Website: crate-barrel
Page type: receipt
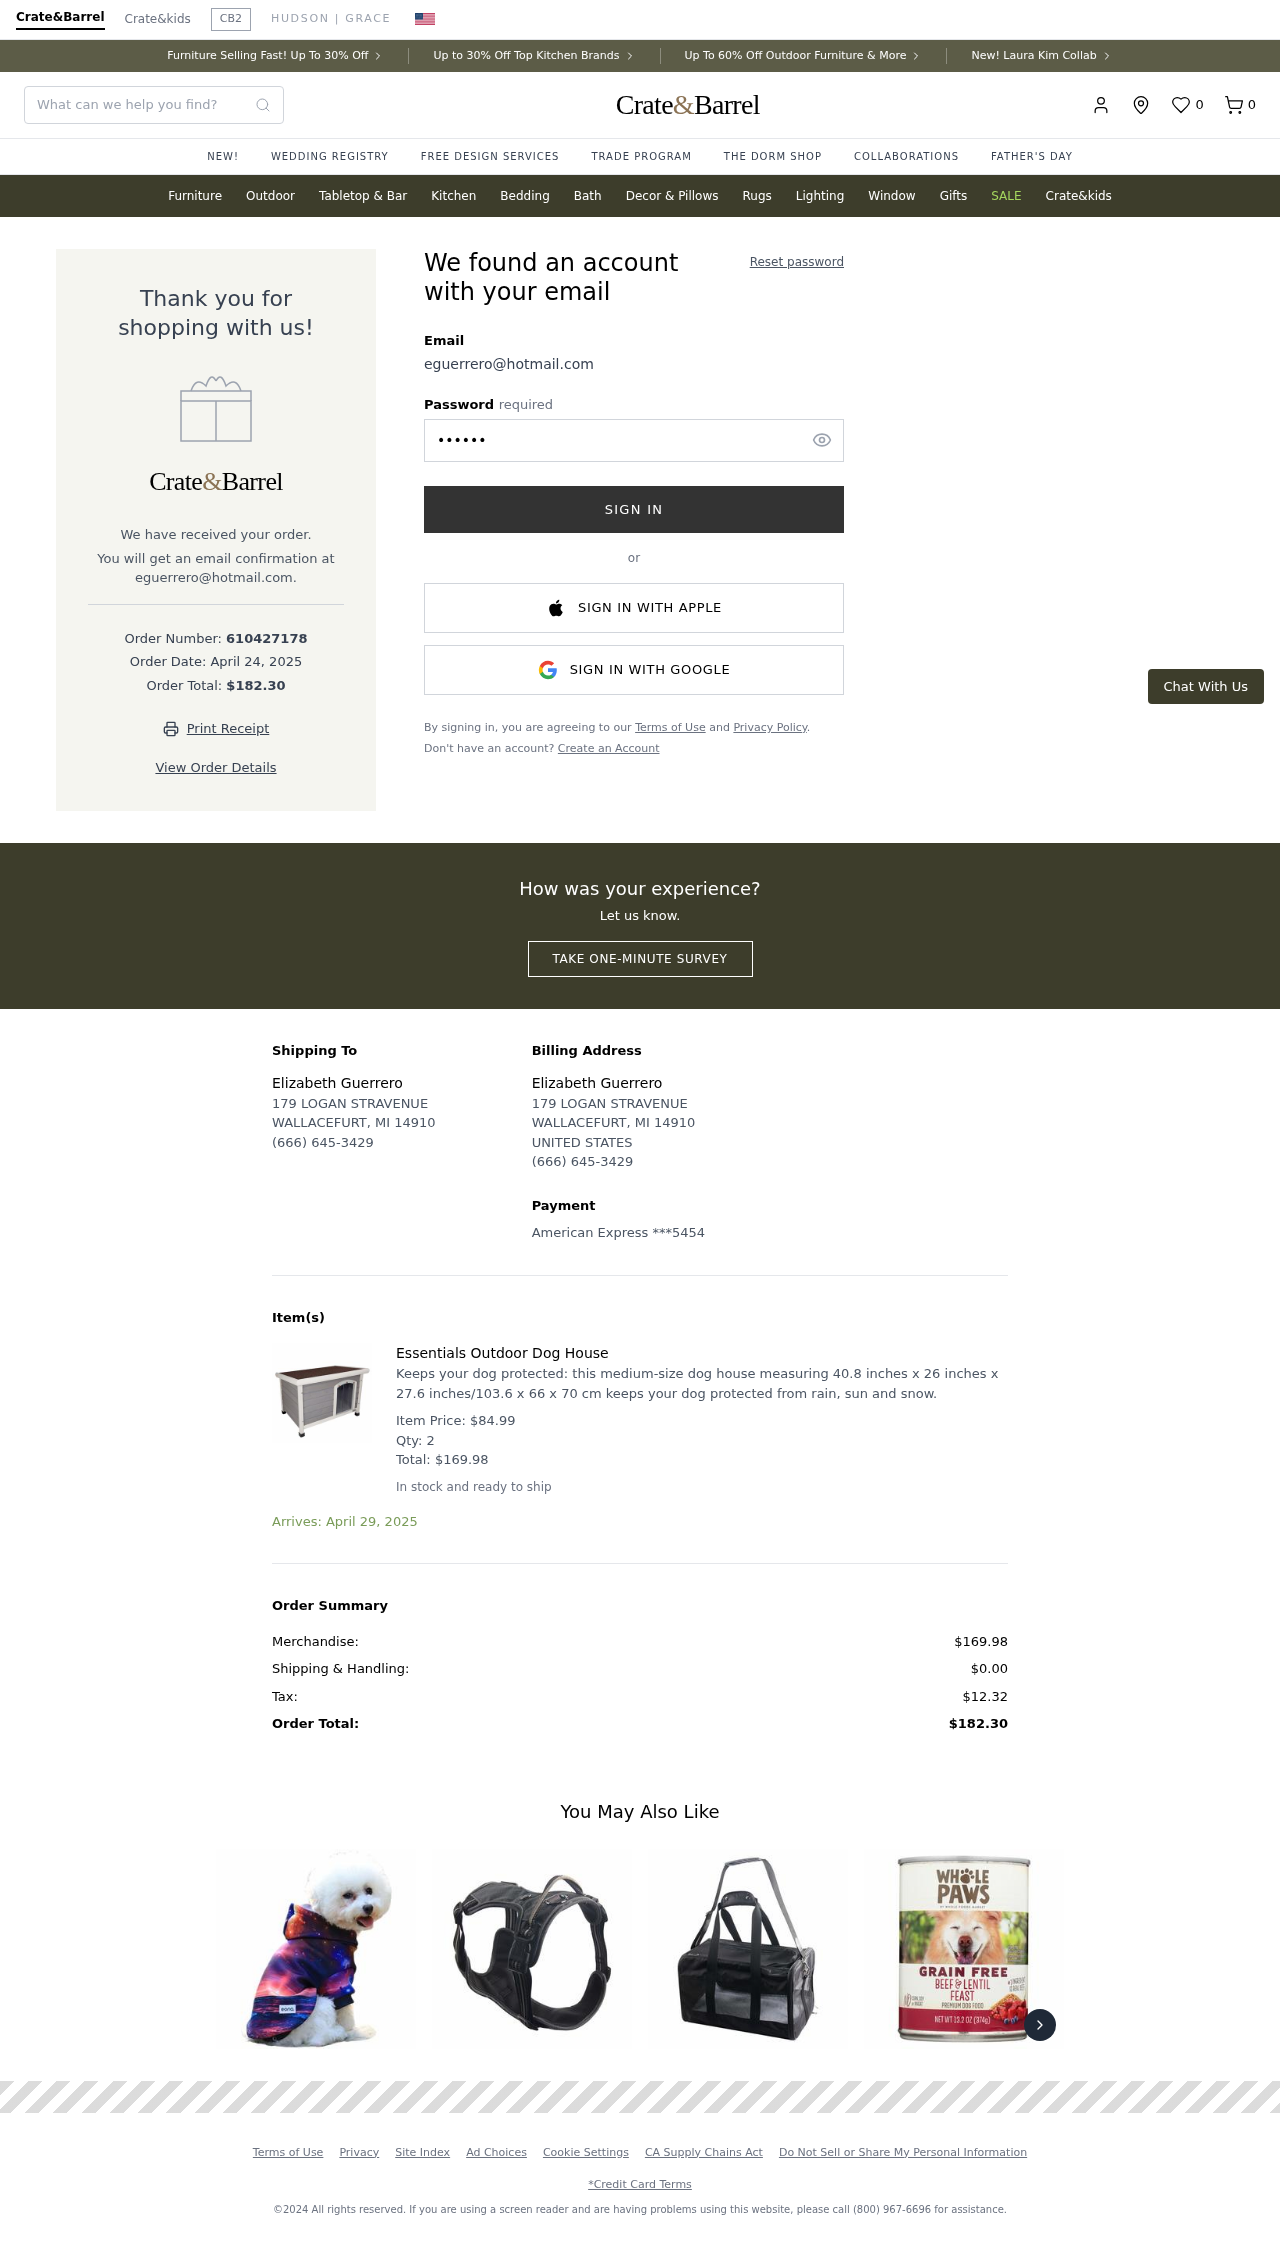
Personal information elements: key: PII_CARD_LAST4
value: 5454
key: PII_CARD_TYPE
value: American Express
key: PII_COUNTRY
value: UNITED STATES
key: PII_EMAIL
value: eguerrero@hotmail.com
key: PII_FULLNAME
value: Elizabeth Guerrero
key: PII_STREET
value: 179 LOGAN STRAVENUE
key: PII_EMAIL2
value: eguerrero@hotmail.com
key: PII_CITY_STATE_ZIP
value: WALLACEFURT, MI 14910
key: PII_PHONE
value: (666) 645-3429
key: PII_FULLNAME2
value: Elizabeth Guerrero
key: PII_STREET2
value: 179 LOGAN STRAVENUE
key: PII_POSTCODE
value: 14910
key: PII_STATE_ABBR
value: MI
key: PII_POSTCODE_FULL
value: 14910
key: PII_LOCATION19_POSTCODE_EXT
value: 1491
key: PII_POSTCODE_NUMERIC
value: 14910
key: PII_LOCATION19_POSTCODE_EXT_NUMERIC
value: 1491
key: PII_PHONE2
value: (666) 645-3429
Product elements: key: PRODUCT1_DESC
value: Keeps your dog protected: this medium-size dog house measuring 40.8 inches x 26 inches x 27.6 inches/103.6 x 66 x 70 cm keeps your dog protected from rain, sun and snow.
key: PRODUCT1_NAME
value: Essentials Outdoor Dog House
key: PRODUCT1_PRICE
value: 84.99
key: PRODUCT1_QUANTITY
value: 2
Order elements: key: ORDER_NUM_ITEMS
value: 0
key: ORDER_ID
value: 610427178
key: ORDER_DATE
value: April 24, 2025
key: ORDER_TOTAL
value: $182.30
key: ORDER_ITEM_TOTAL
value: $169.98
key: ORDER_DELIVERY_DATE
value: Arrives: April 29, 2025
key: ORDER_SUBTOTAL
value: $169.98
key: ORDER_SHIPPING_COST
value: $0.00
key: ORDER_TAX
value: $12.32
Search elements: key: HEADER_SEARCH
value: What can we help you find?
Other elements: key: FAVORITES_COUNT
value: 0